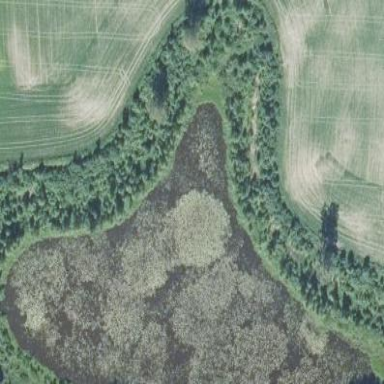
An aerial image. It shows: Bog wetland area.